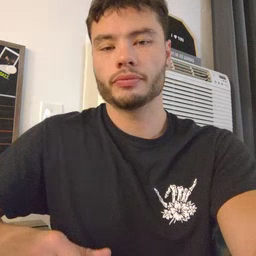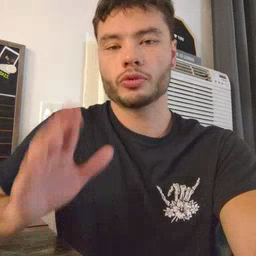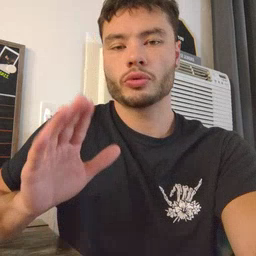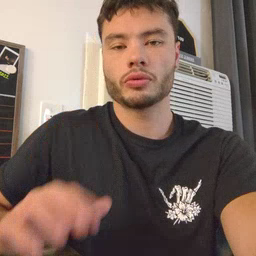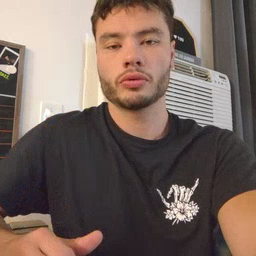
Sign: mom